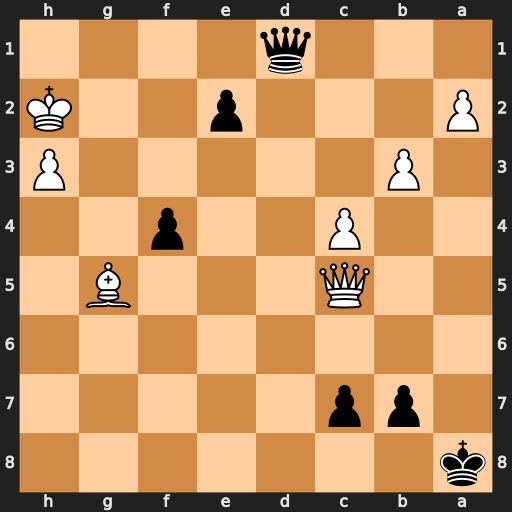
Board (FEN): k7/1pp5/8/2Q3B1/2P2p2/1P5P/P3p2K/3q4
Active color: b
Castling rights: -
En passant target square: -
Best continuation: e1=Q Qa3+ Kb8 Qf8+ Ka7